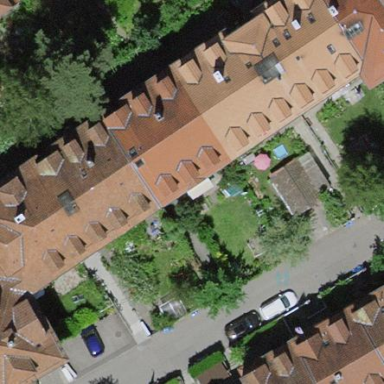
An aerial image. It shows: View of apartment building.